Question: I am working on an iOS application and I am interested to embed some already developed and tested barcode scanner into it. I tried zxing but this never extract the numbers out of it. My goal is to scan this image and get 24 characters out of it.
If there is not a already developed thing, I would like to build one myself. How should I start in order to create it from scratch for 1D barcodes initially?

Using zxing I am using this piece of code now.
'''
- (IBAction)scanPressed:(id)sender {
ZXingWidgetController *widController = [[ZXingWidgetController alloc] initWithDelegate:self showCancel:YES OneDMode:YES];
zxing::oned::Code128Reader *code128Reader = new zxing::oned::Code128Reader();
MultiFormatOneDReader *mfReader = [[MultiFormatOneDReader alloc] initWithReader:code128Reader];
NSSet *readers = [[NSSet alloc ] initWithObjects:mfReader,nil];
[mfReader release];
widController.readers = readers;
[readers release];
NSBundle *mainBundle = [NSBundle mainBundle];
widController.soundToPlay =
[NSURL fileURLWithPath:[mainBundle pathForResource:@"beep-beep" ofType:@"aiff"] isDirectory:NO];
[self presentModalViewController:widController animated:YES];
[widController release];
}
'''
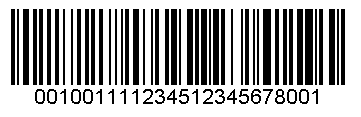
Answer: I tried ZXing SDK first but it didn't work. I then tried ZBar SDK which worked just amazingly great.
If in future someone would need the same thing I am going to post the link which helped me make it work.
<URL>